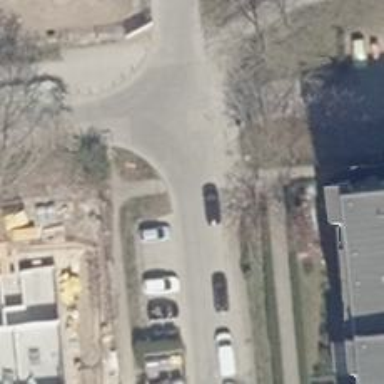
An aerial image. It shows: Uncontrolled crossing on the road.